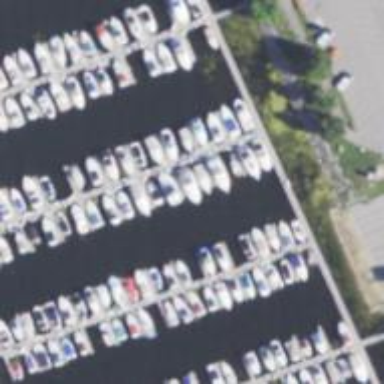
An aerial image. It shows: Dock by the waterway.